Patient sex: M
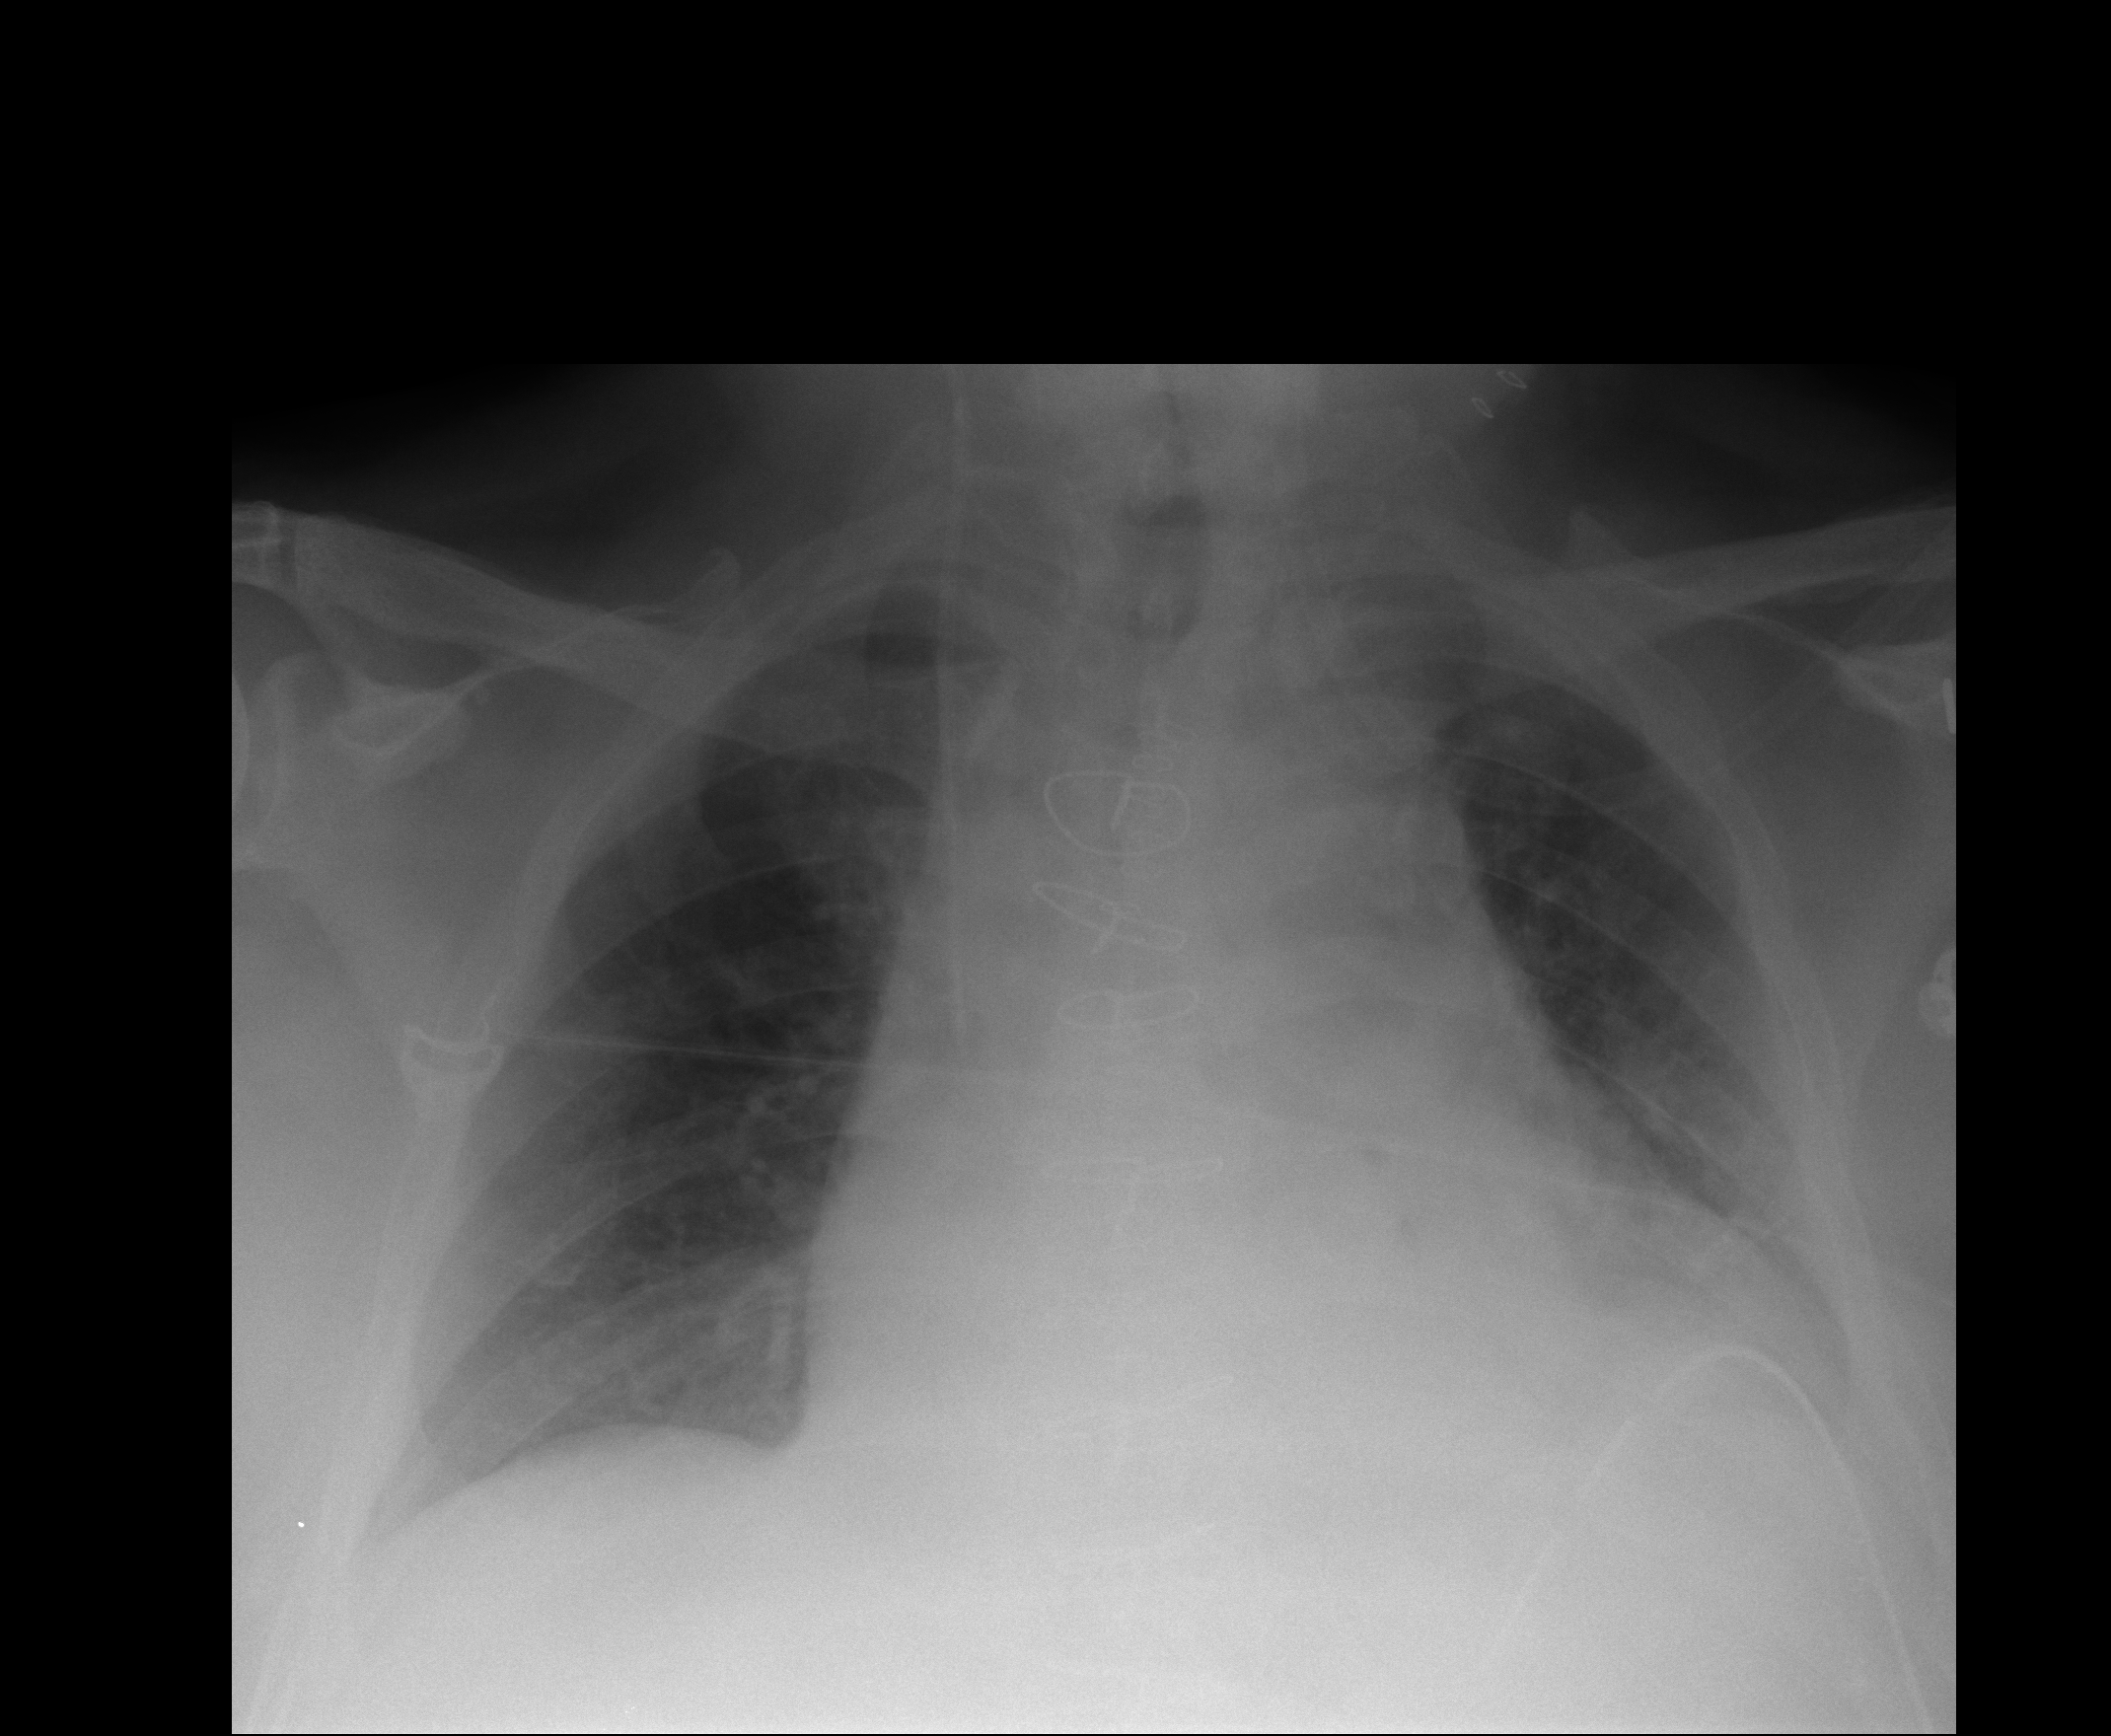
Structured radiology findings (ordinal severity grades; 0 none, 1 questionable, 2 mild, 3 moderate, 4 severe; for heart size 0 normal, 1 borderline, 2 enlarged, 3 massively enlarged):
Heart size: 3
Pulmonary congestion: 1
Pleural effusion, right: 0
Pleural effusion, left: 2
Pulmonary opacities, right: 0
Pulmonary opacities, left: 0
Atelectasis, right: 0
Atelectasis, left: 2